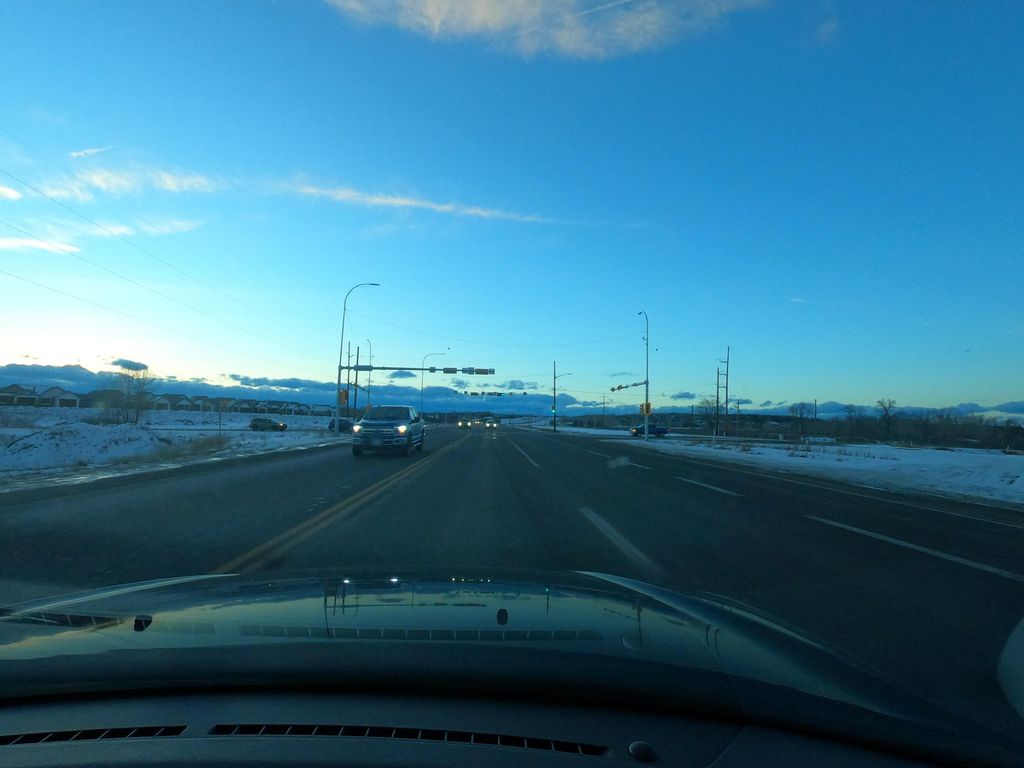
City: calgary